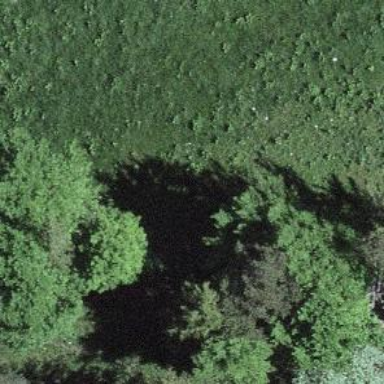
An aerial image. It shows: Path.